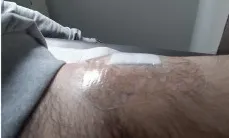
Clinical presentation of the left thigh mass during patient's treatment history. After 3 months of therapy (August 2019).
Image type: medical_photograph (skin_photograph)